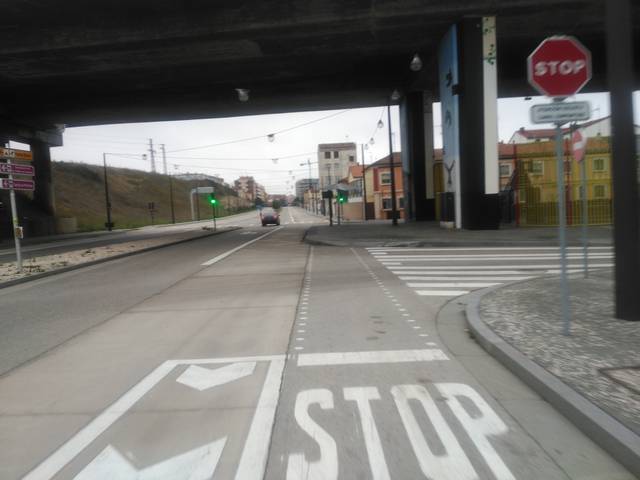
Region: Spain
Coordinates: 42.34, -3.684